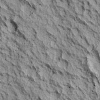
Atmospheric dust classification: not_dusty